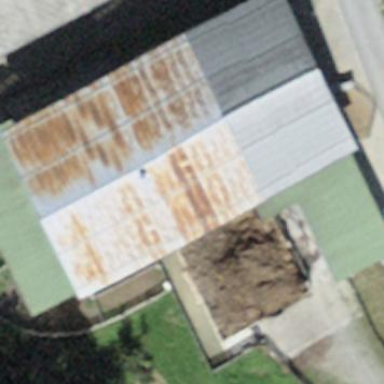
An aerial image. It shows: Cowshed building.